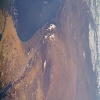
Label: land